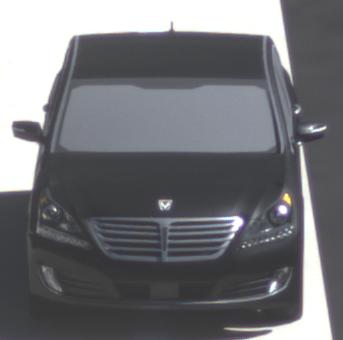
Make: Hyundai
Model: Equus
Detailed model: Gen. 2 VI
Model produced from: 2009
Model produced until: 2016
Doors: 4
Color: black
Road condition: dry road
Daytime: midday
Contrast: high contrast